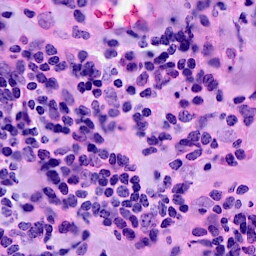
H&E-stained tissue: Breast